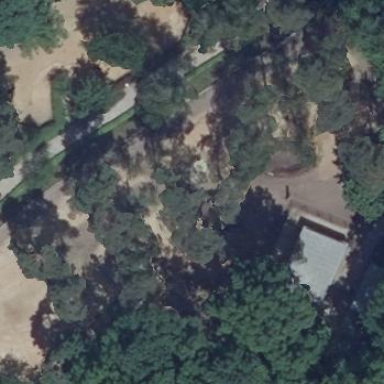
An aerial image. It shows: Park.